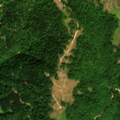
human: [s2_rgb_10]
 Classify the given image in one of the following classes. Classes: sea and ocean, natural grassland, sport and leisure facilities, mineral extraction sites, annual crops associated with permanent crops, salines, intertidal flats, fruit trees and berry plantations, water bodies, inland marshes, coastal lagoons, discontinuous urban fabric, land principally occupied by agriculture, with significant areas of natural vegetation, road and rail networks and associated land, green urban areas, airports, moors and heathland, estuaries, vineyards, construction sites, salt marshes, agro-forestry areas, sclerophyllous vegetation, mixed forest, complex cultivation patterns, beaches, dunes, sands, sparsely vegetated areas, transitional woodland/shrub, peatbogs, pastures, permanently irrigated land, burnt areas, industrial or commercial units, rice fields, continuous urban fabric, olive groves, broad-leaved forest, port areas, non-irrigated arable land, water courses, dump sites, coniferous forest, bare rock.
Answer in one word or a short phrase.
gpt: broad-leaved forest, transitional woodland/shrub